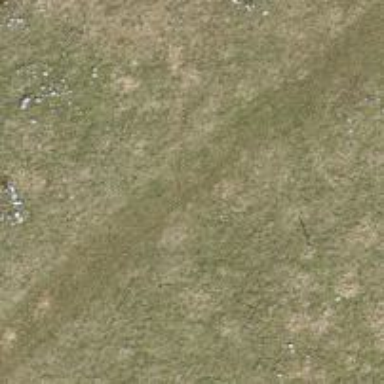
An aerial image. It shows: Path covered with grass.